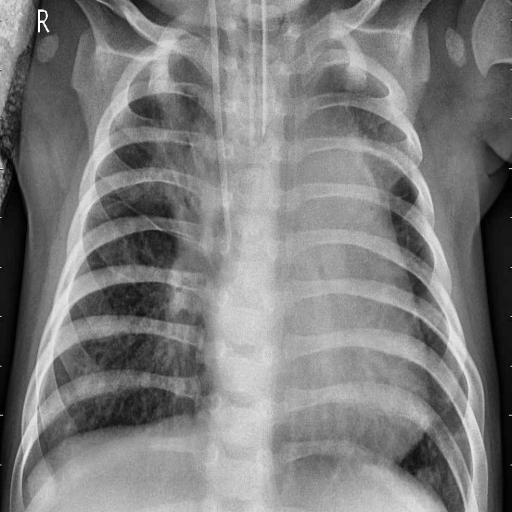
Finding: PNEUMONIA